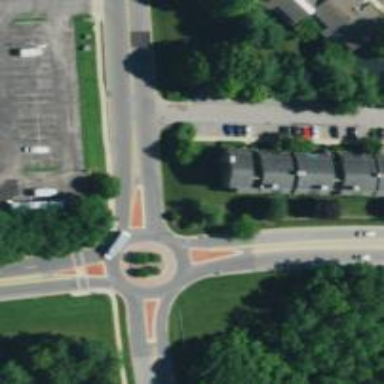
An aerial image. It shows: Tertiary road made of asphalt leading to roundabout junction.